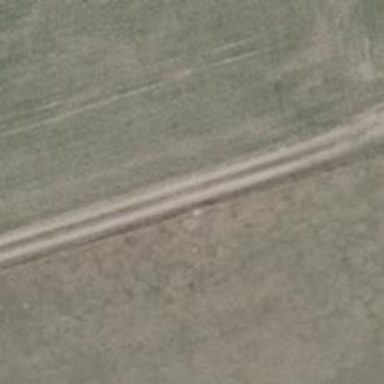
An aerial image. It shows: Sandy track road with grade 4 track type.